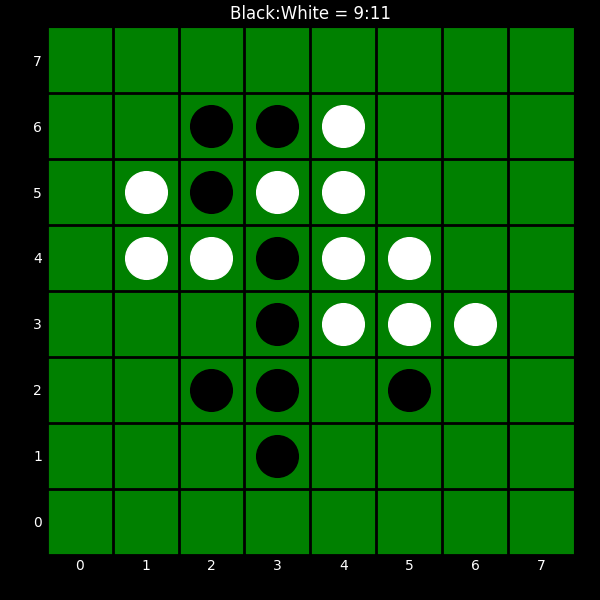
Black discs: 9
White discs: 11